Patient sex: F
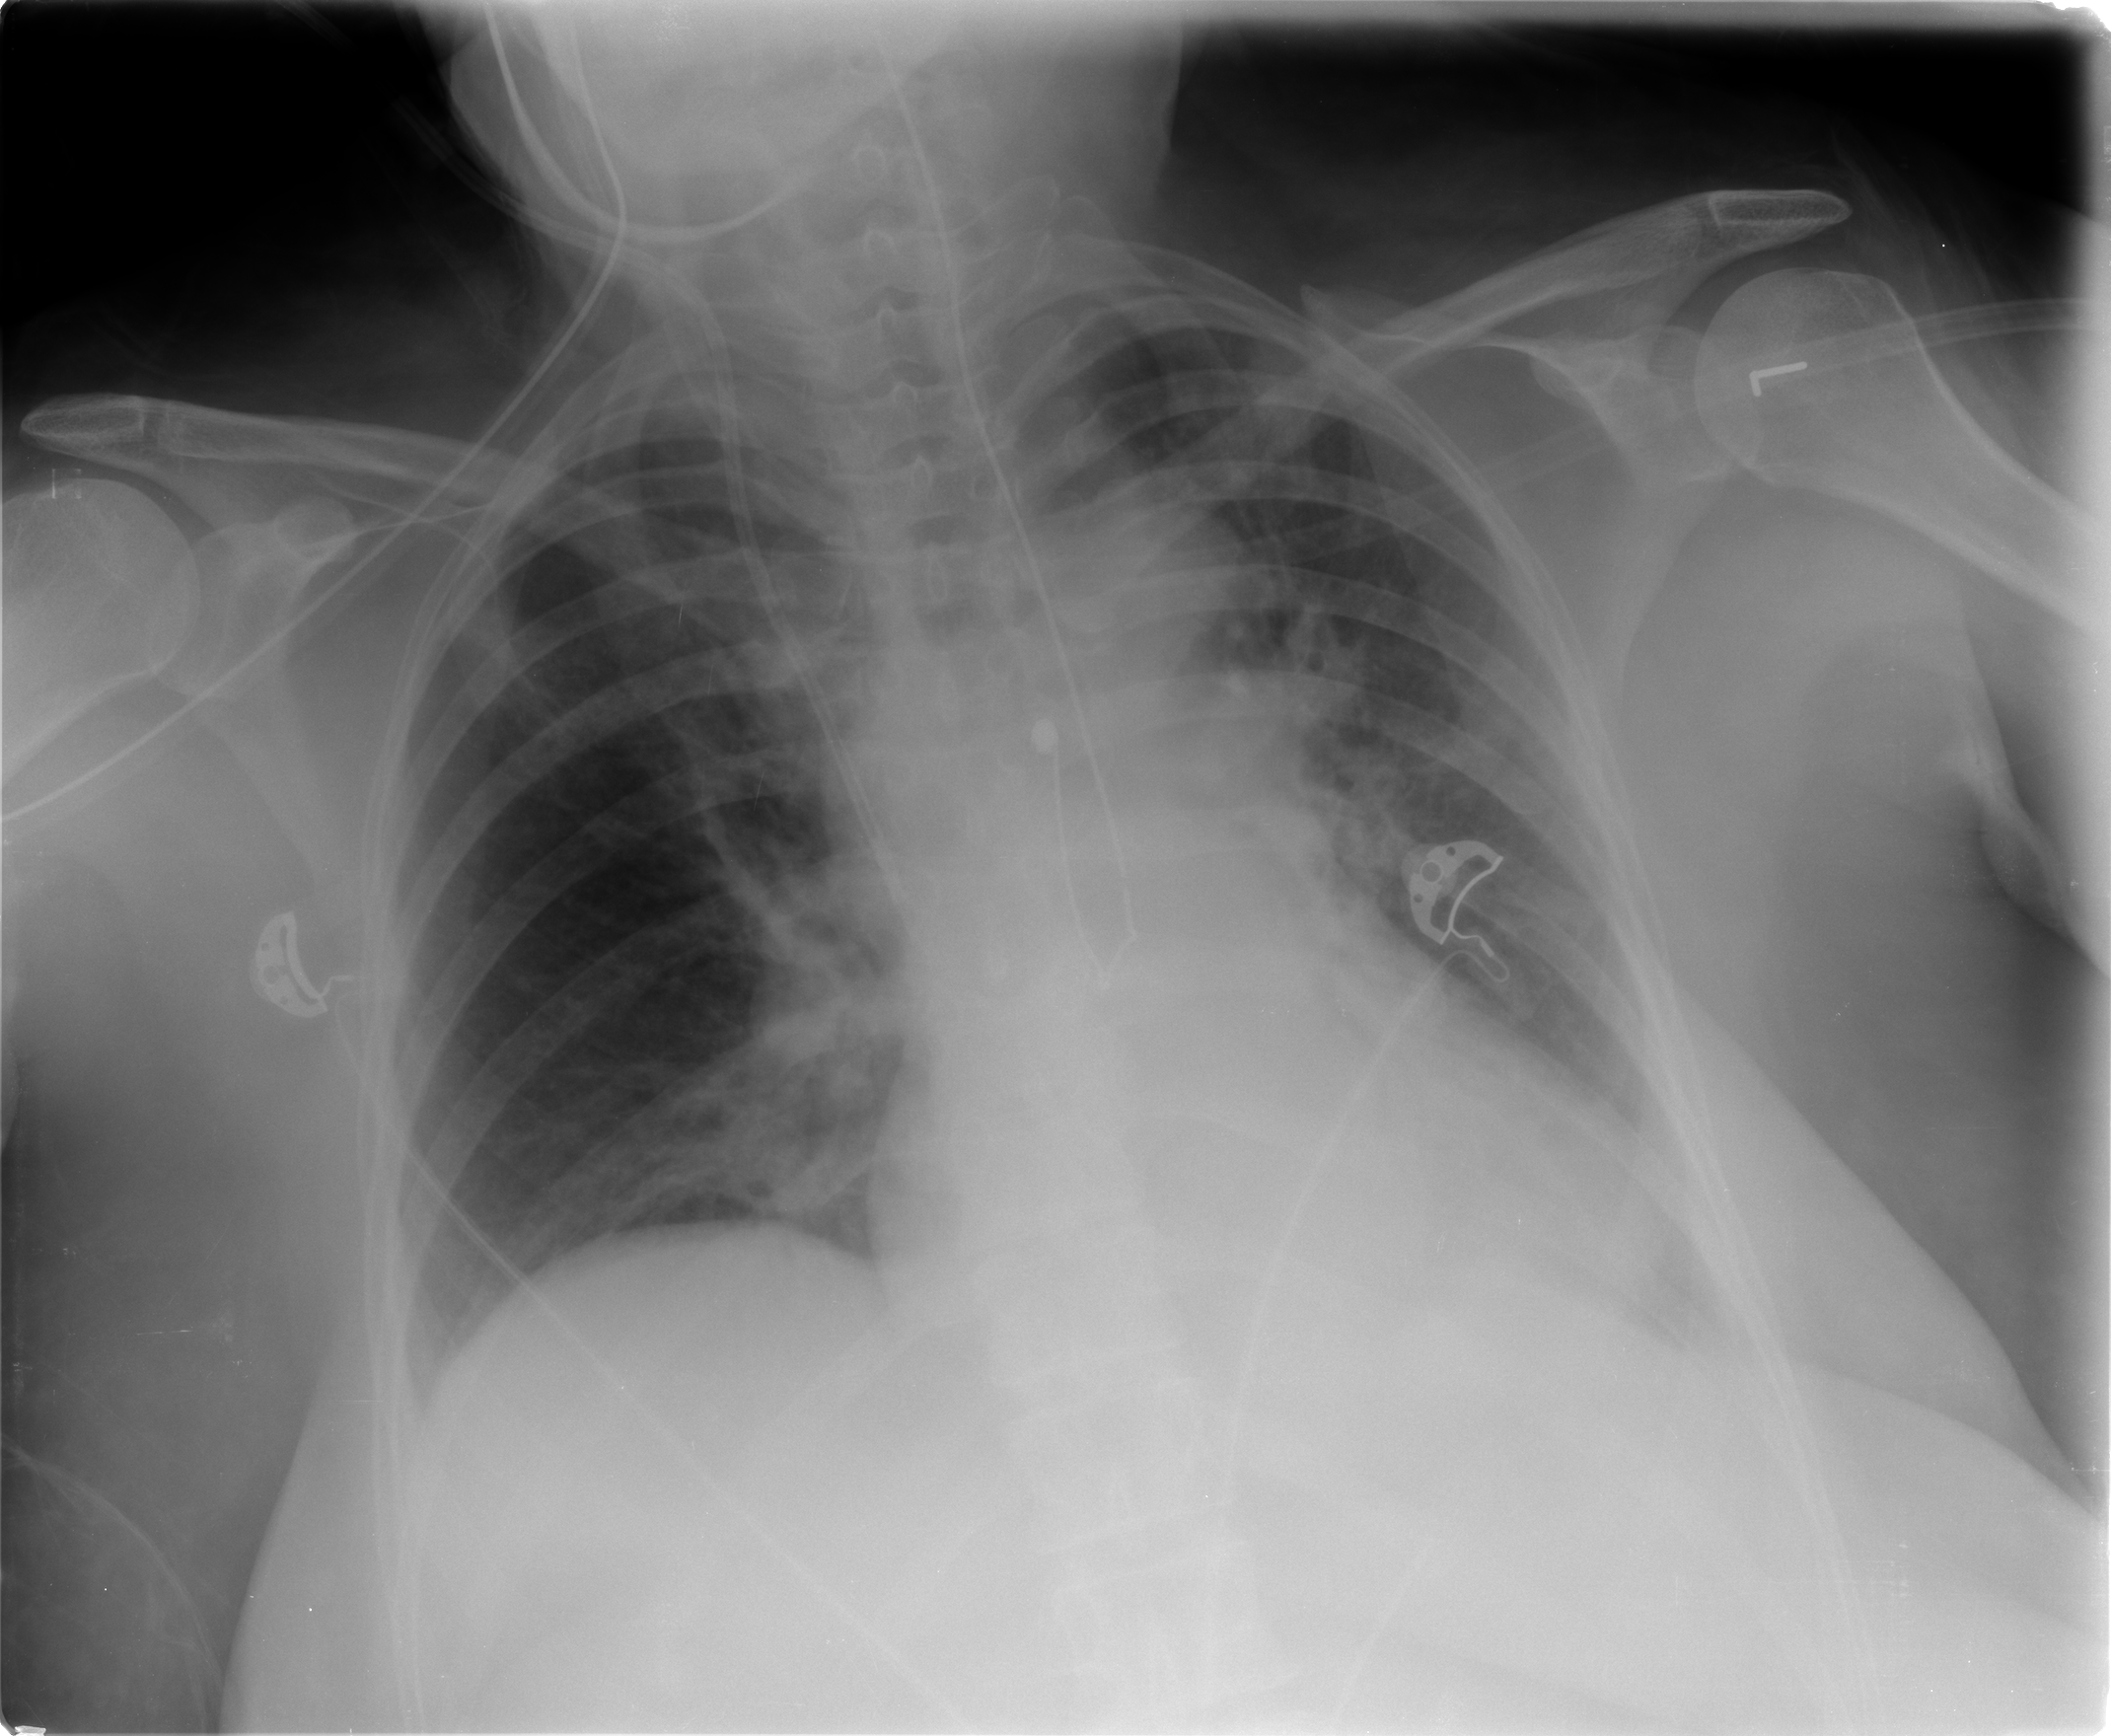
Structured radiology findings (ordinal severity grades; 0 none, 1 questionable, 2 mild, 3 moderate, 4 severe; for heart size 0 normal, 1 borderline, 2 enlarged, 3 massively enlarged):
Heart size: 1
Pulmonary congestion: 2
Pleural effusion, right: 0
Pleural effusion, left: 0
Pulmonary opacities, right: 1
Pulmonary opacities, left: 1
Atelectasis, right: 2
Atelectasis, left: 2